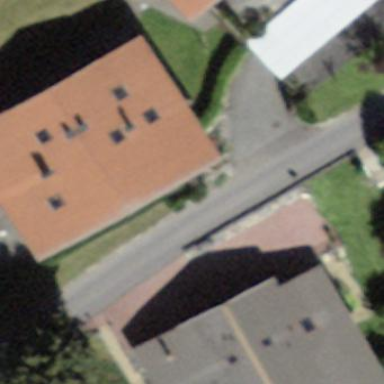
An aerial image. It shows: Residential building.